九年级 · 度量几何学
如图, 在平面直角坐标系中, $\mathrm{A}(0,2 \sqrt{3}), \mathrm{B}(6,0)$, 点 $\mathrm{P}$ 为线段 $\mathrm{AB}$ 的中点,将线段 $\mathrm{AB}$ 绕点 $\mathrm{O}$ 逆时针旋转 $90^{\circ}$ 后点 $\mathrm{P}$ 的对应点 $\mathrm{P}^{\prime}$ 的坐标是 ( )

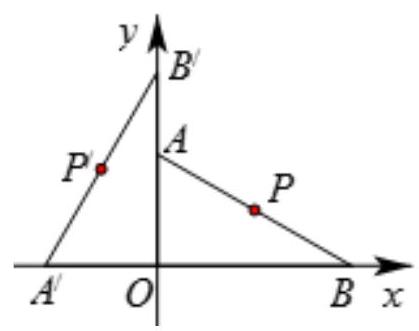
A. $(-3, \sqrt{3})$
B. $(-\sqrt{3}, 3)$
C. $(\sqrt{3},-3)$
D. $(-1, \sqrt{3})$

答案: B
解析: 根据旋转的性质可得到 $\mathrm{A}^{\prime}$ 和 $\mathrm{B}^{\prime}$ 的坐标, 再根据 $\mathrm{A}^{\prime}$ 和 $\mathrm{B}^{\prime}$ 的坐标求得其中点 $\mathrm{P}^{\prime}$ 的坐标即可.

【详解】解：将线段 $\mathrm{AB}$ 旋转之后得到的线段为 $\mathrm{A}^{\prime} \mathrm{B}^{\prime}$,

由旋转的性质可得 $A^{\prime}(-2 \sqrt{3}, 0) \quad B^{\prime}(0,6)$

此时 $\mathrm{P}$ '是线段为 $\mathrm{A}^{\prime} \mathrm{B}$ '的中点,

$\therefore$ 点 $\mathrm{P}^{\prime}$ 的坐标为 $\left(\frac{-2 \sqrt{3}+0}{2}, \frac{0+6}{2}\right)$ 即 $(-\sqrt{3}, 3)$.

故选: B.

【点睛】本题考查了坐标与图形变化——旋转：旋转不改变图形的形状和大小, 根据旋转角度求出旋转之后的坐标即可.